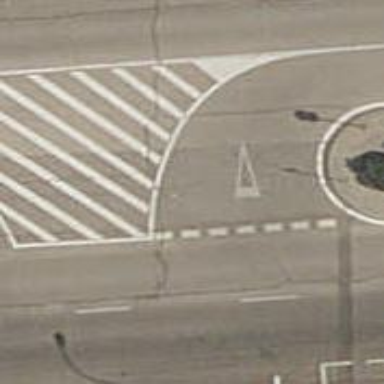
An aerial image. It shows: Road with "give way" sign.